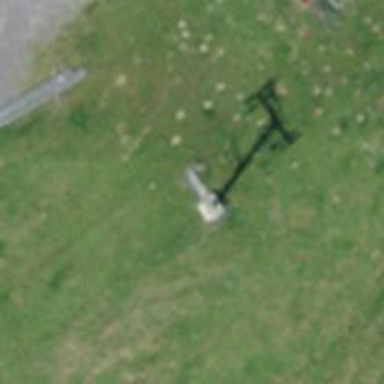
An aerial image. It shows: Pylon used for aerialway.